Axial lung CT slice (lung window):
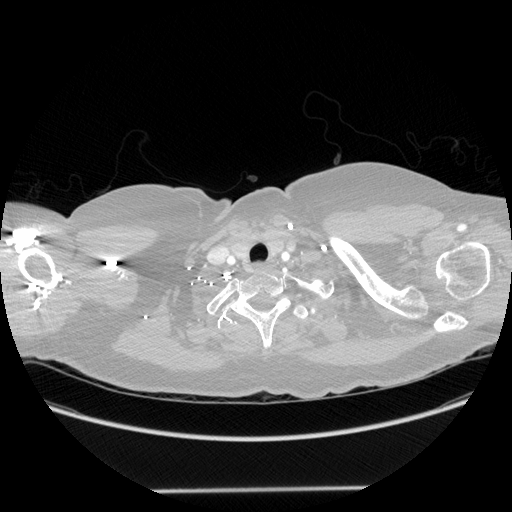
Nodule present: no